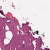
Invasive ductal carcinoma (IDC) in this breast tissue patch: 0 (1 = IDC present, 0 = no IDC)